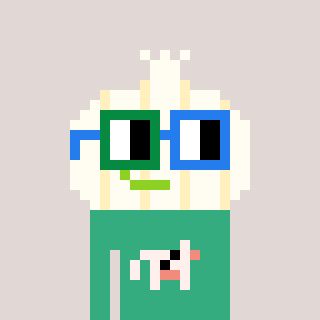
a pixel art character with square green and blue glasses, a garlic-shaped head and a teal-colored body on a warm background